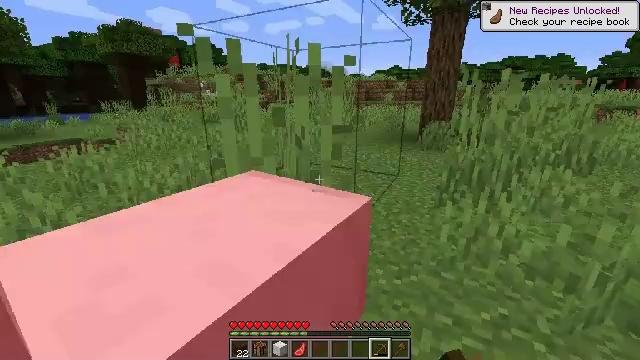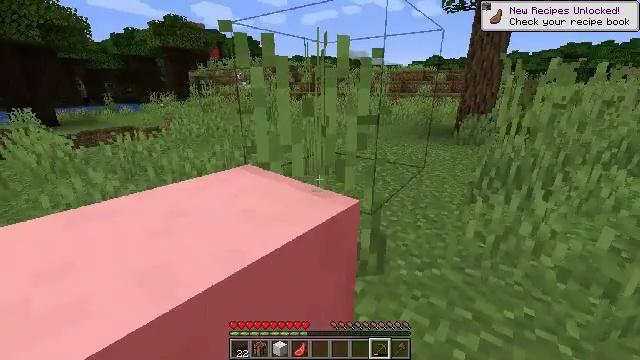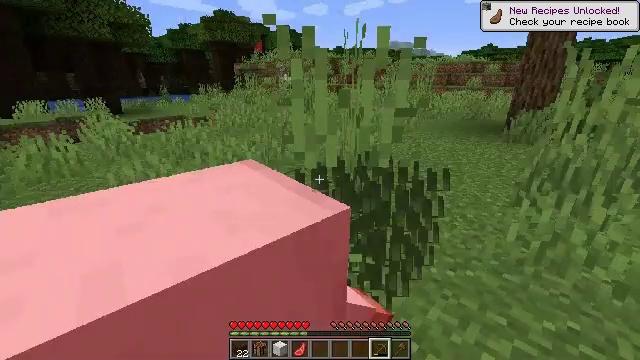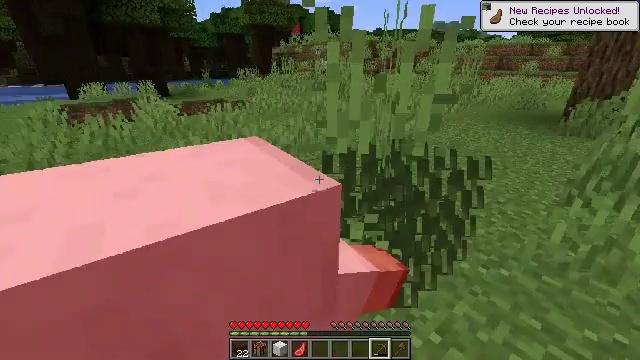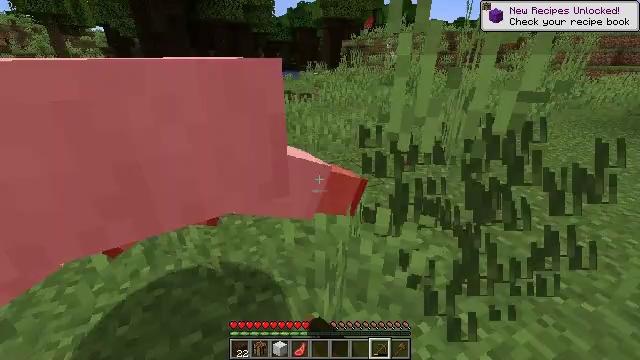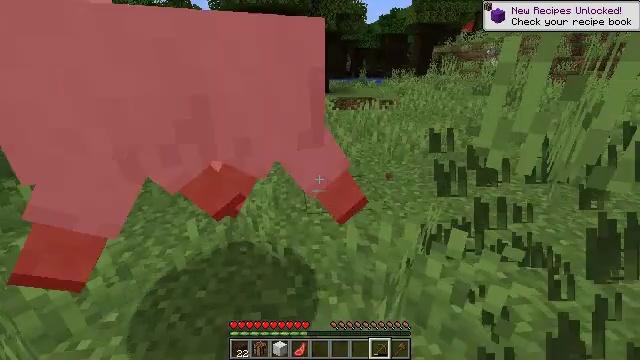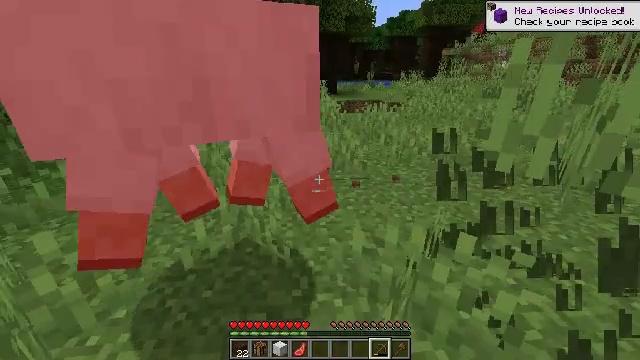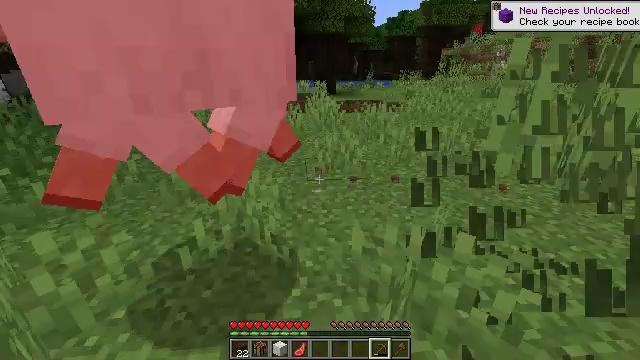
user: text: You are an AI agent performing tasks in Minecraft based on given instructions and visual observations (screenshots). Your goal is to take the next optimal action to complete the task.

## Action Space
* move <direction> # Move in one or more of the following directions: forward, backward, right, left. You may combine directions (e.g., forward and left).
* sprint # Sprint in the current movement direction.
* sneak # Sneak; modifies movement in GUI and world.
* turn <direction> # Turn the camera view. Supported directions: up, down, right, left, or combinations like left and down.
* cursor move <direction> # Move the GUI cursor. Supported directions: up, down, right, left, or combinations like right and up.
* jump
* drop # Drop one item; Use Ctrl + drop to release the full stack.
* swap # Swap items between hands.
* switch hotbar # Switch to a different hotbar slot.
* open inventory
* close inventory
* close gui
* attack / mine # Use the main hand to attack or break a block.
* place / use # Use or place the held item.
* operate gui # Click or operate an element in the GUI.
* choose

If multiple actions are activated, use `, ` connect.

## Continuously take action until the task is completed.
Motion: motion action
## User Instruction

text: Clear away tall grass.
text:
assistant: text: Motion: turn left and down, attack / mine
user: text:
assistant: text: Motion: turn left and down, attack / mine
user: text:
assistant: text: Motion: turn left and down, attack / mine
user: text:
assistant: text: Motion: turn left and down, attack / mine
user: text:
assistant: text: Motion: turn left and up, attack / mine
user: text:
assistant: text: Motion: turn left, attack / mine
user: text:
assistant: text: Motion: attack / mine
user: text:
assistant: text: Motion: attack / mine